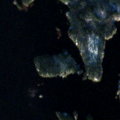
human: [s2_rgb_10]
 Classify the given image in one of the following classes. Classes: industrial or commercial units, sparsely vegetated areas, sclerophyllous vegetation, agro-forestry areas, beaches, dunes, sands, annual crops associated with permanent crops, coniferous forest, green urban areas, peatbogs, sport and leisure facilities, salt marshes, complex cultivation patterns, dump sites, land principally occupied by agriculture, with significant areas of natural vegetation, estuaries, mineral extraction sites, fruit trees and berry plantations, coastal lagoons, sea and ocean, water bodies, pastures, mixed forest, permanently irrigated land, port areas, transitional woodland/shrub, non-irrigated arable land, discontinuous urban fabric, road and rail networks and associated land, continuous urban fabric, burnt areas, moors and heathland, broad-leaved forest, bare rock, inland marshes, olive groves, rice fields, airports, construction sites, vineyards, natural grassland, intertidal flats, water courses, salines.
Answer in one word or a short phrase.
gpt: coniferous forest, water bodies